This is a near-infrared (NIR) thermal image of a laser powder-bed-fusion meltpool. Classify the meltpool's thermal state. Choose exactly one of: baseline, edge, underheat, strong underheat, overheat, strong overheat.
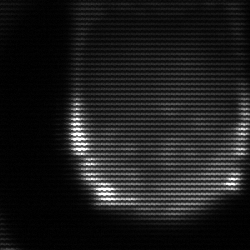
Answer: edge